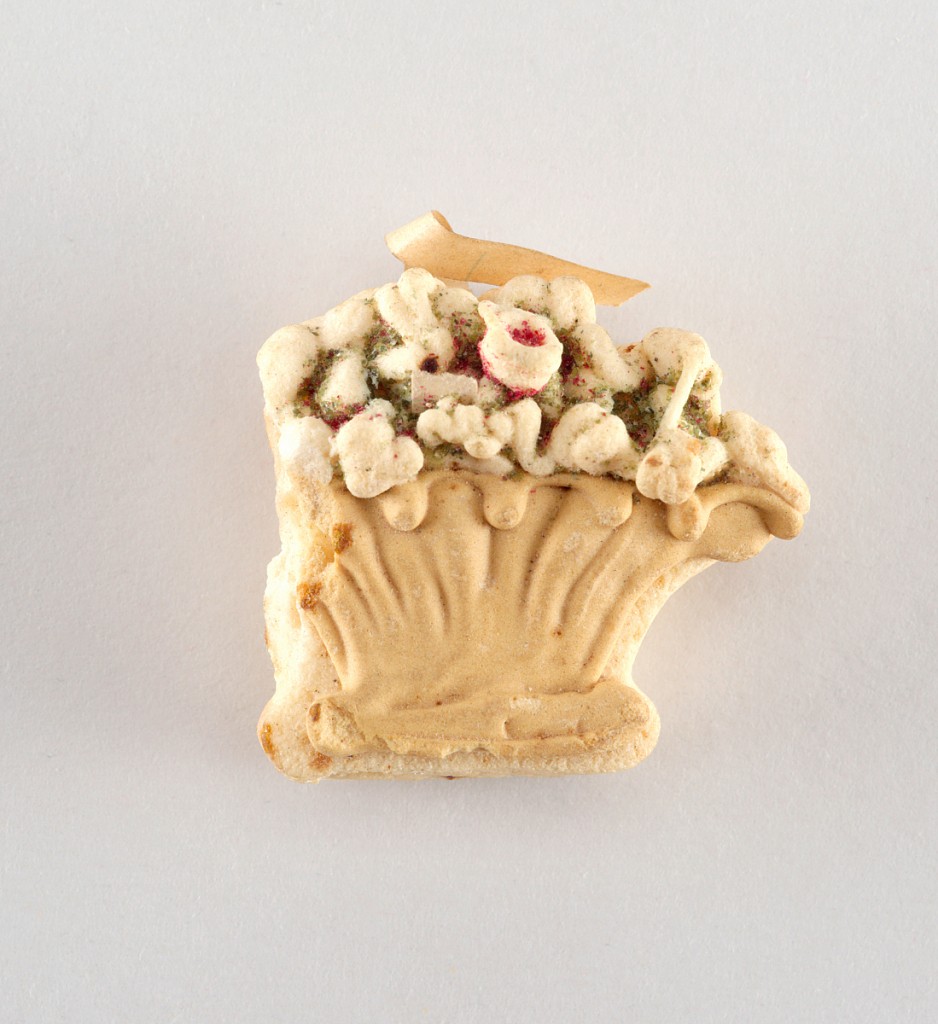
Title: Ornament, Christmas tree
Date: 1850–99
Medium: Dough
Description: Basket in relief, with multicolored sugar flowers. Left part missing.